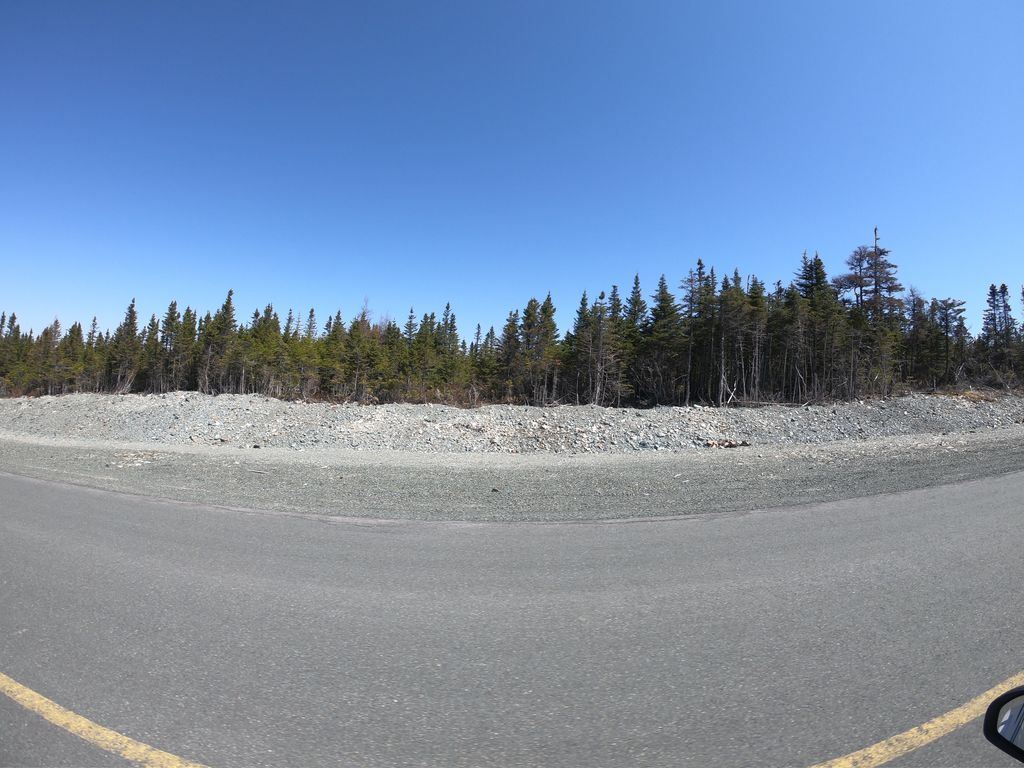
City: st_johns